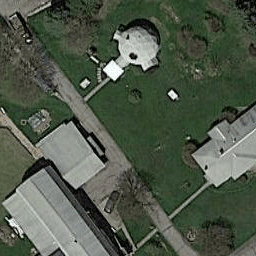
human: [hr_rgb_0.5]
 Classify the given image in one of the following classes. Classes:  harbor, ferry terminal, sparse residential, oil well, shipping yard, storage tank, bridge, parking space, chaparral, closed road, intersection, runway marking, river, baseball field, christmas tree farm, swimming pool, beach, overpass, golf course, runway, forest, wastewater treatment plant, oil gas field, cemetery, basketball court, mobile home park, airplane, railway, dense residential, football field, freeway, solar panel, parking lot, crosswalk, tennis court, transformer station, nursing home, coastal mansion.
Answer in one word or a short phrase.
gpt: sparse residential